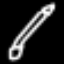
Label: pencil